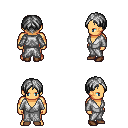
a pixel art fantasy rpg character, male body template, human, tanned skin, white robe, white pants, gray parted hairstyle, brown shoes, four views (front, back, left, right), 2x2 character sprite sheet, small pixel art, hard edges, no anti-aliasing